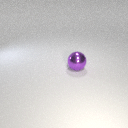
large purple metal sphere